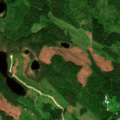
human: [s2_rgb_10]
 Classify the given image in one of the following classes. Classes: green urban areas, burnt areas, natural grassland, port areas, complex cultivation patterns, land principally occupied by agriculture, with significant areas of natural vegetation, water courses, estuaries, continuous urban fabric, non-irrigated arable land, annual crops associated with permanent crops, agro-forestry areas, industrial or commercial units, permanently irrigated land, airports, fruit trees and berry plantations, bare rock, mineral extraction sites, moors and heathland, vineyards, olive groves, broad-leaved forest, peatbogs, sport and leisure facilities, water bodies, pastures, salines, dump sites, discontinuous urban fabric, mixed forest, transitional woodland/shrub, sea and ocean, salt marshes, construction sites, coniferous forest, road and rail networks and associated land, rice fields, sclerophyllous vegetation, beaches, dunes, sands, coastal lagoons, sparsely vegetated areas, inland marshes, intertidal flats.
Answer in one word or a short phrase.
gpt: land principally occupied by agriculture, with significant areas of natural vegetation, coniferous forest, mixed forest, transitional woodland/shrub